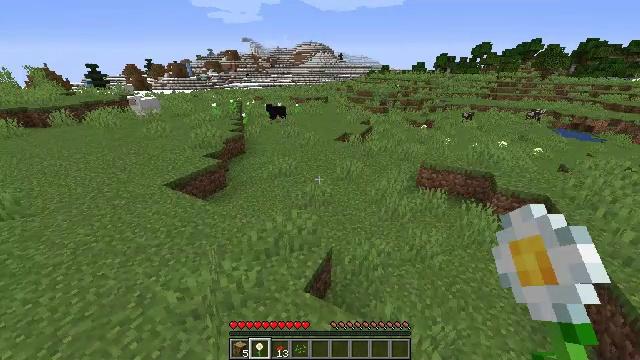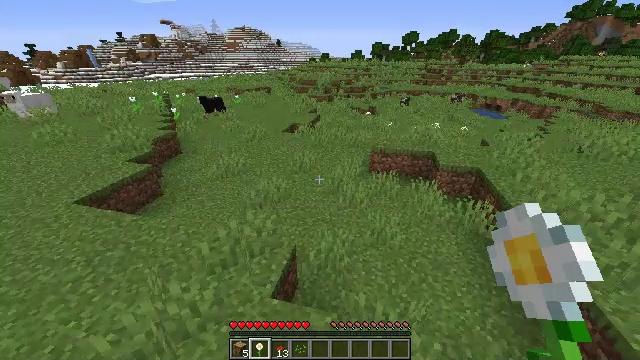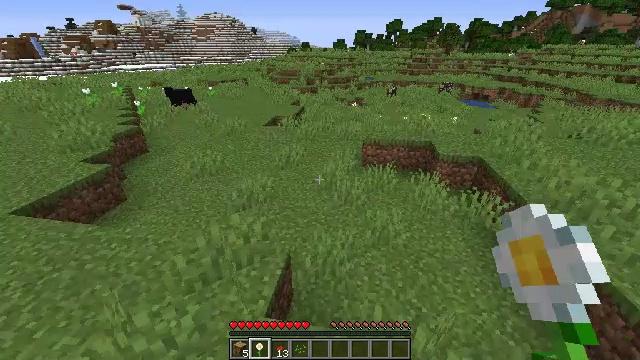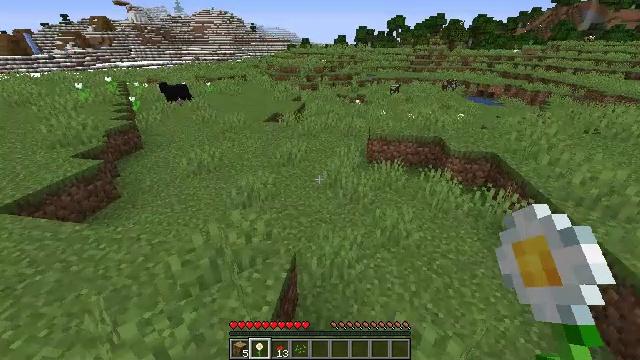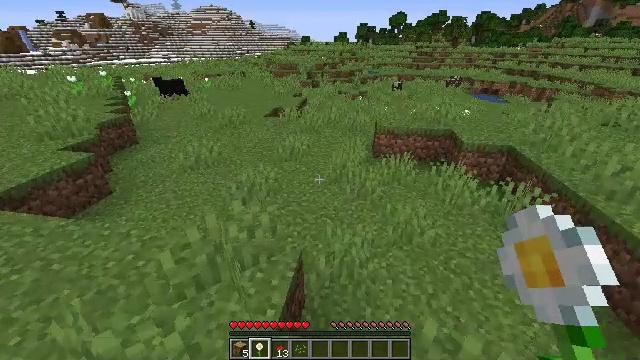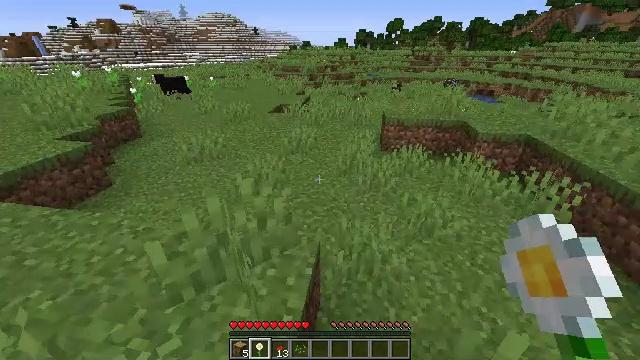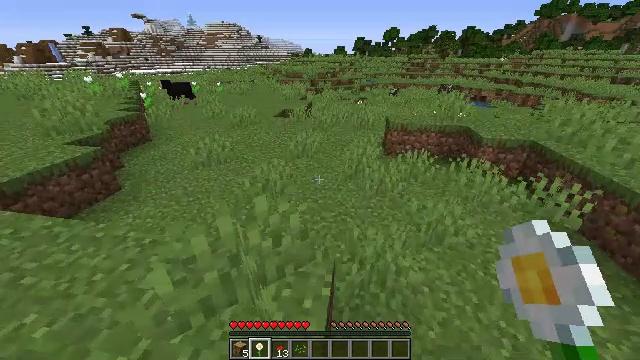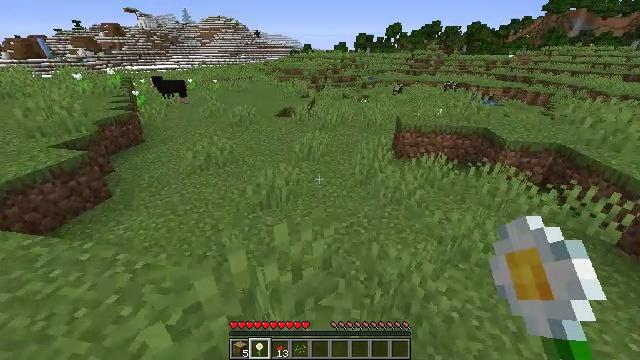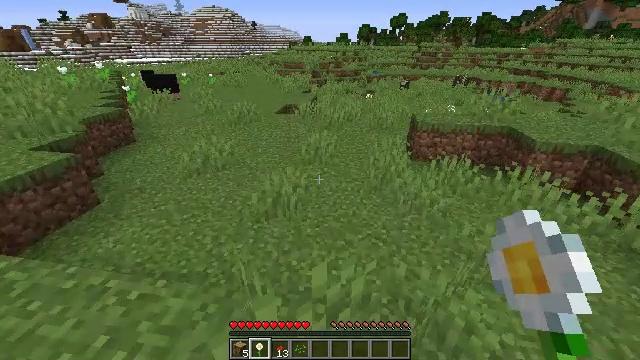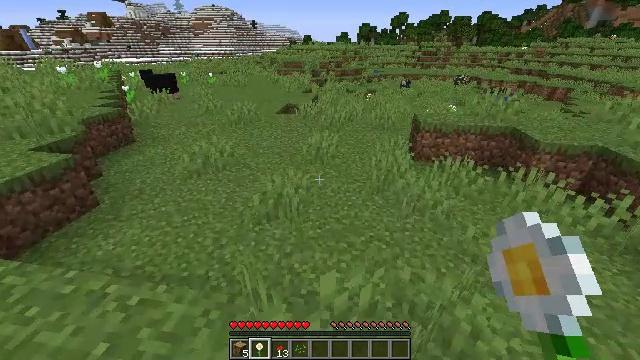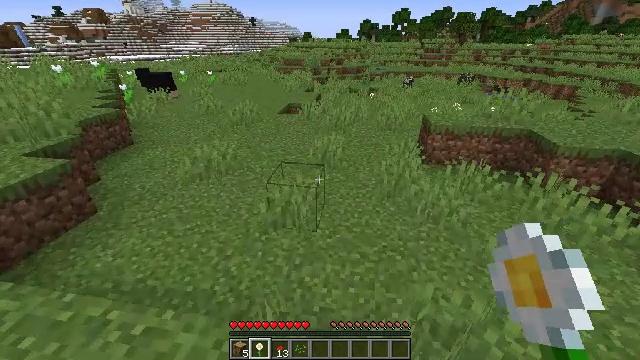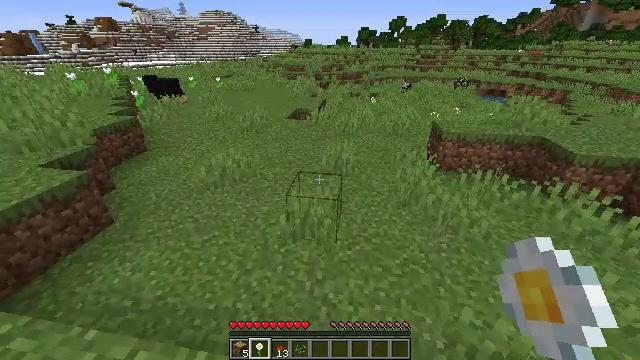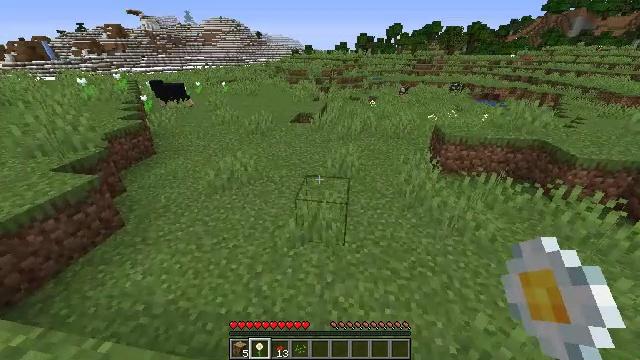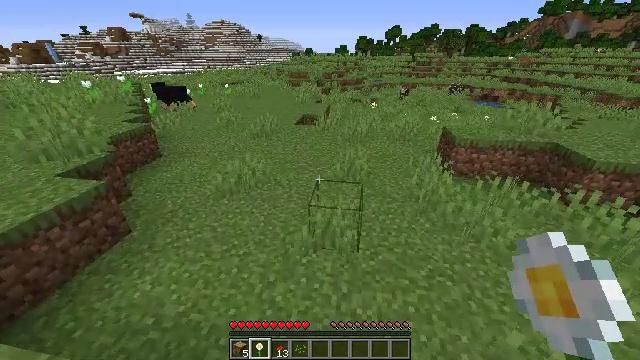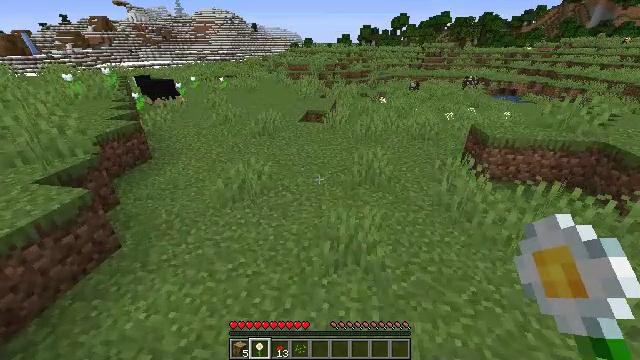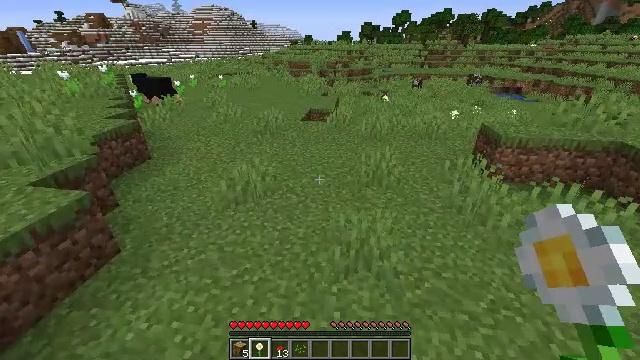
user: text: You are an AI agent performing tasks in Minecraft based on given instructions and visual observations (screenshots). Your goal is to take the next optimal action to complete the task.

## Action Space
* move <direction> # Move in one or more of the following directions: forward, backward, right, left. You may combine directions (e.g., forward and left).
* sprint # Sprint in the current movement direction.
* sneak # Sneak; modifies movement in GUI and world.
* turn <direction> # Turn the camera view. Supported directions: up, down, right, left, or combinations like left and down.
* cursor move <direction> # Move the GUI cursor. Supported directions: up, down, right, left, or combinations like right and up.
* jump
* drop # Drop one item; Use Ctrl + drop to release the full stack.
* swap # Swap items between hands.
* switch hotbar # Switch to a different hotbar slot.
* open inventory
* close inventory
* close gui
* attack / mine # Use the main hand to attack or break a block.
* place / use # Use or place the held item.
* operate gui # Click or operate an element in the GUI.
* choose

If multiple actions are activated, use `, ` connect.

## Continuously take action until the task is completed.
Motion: motion action
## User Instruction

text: Kill the sheep.
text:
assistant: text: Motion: move forward, turn right and down
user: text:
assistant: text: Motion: move forward, turn right
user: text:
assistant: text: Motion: move forward
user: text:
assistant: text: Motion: move forward
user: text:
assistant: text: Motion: move forward
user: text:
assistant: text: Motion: move forward and move left
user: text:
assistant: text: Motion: move forward and move left
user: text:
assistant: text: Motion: move forward and move left
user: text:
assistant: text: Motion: move forward and move left
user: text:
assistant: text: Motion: move forward and move left
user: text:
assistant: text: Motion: move forward and move left
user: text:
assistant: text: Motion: move forward and move left
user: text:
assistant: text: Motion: move forward and move left
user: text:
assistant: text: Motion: move forward and move left
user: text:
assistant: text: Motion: move forward and move left
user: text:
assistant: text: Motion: move forward and move left
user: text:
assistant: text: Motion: move forward and move left
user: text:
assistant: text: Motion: move forward and move left, turn left and up
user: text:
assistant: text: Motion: move forward and move left, turn left and up
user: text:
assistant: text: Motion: move forward and move left, turn left
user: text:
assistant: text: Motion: move forward
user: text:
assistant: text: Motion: move forward
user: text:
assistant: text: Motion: move forward
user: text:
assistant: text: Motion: move forward
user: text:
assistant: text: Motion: move forward
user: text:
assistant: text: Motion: move forward, jump
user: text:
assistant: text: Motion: move forward, jump
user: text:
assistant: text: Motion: move forward, jump
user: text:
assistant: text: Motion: move forward, jump
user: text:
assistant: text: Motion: move forward